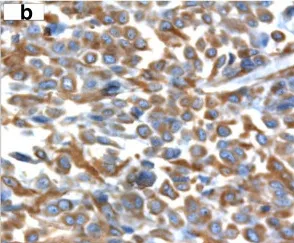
B: Positivity for Vimentin(40 x).
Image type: pathology (immunostaining)